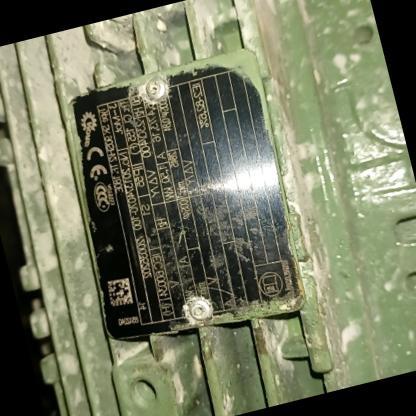
Klasa: tabliczka-znamionowa